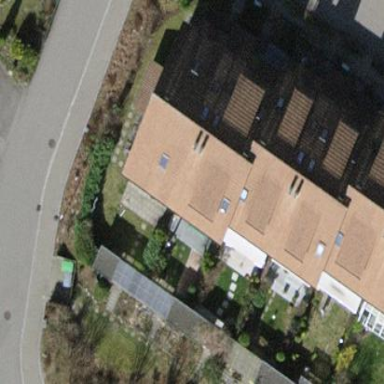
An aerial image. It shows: Terrace building.